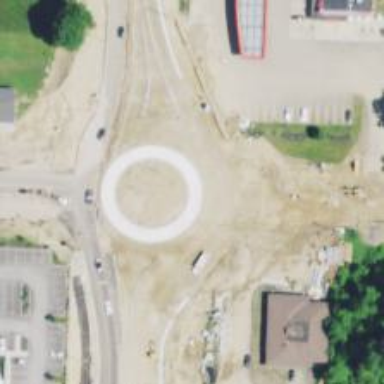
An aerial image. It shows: Roundabout on primary highway.